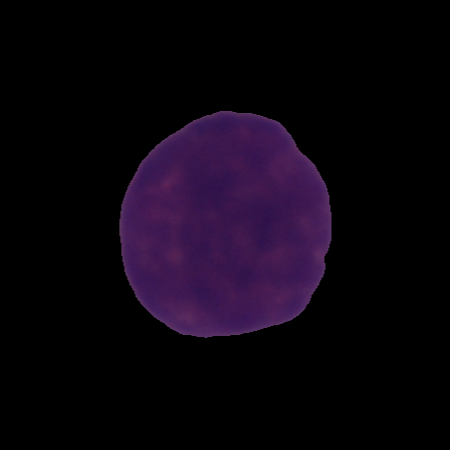
Label: cancer